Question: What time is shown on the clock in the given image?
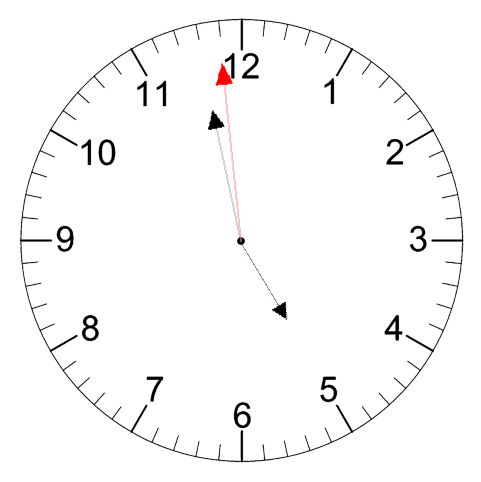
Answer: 04:57:59